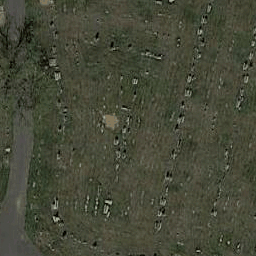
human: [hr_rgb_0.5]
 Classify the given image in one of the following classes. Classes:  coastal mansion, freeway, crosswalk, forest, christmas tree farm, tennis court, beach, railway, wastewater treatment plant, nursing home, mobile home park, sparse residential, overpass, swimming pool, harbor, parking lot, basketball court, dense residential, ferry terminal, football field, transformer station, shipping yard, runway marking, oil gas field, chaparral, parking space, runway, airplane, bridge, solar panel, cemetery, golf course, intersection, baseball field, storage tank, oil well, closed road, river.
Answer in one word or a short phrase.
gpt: cemetery